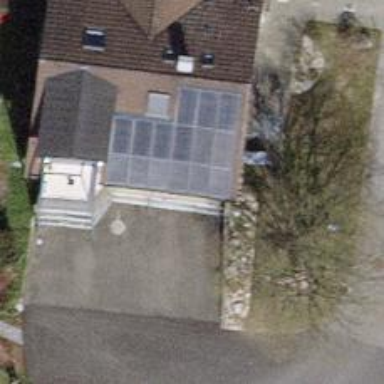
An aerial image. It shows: Solar power generator using photovoltaic method with solar photovoltaic panel types.